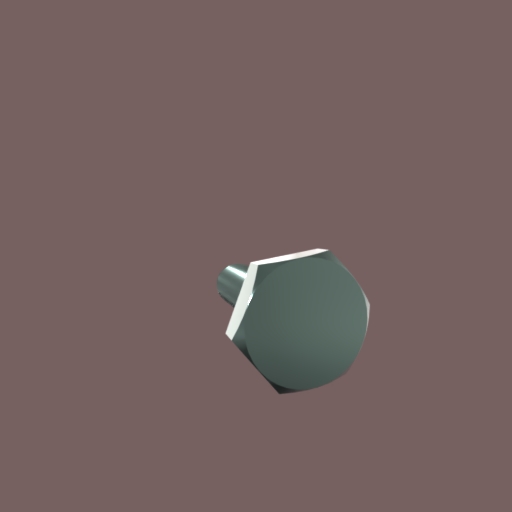
Label: bolt